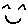
Label: smiley face